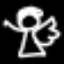
Label: angel